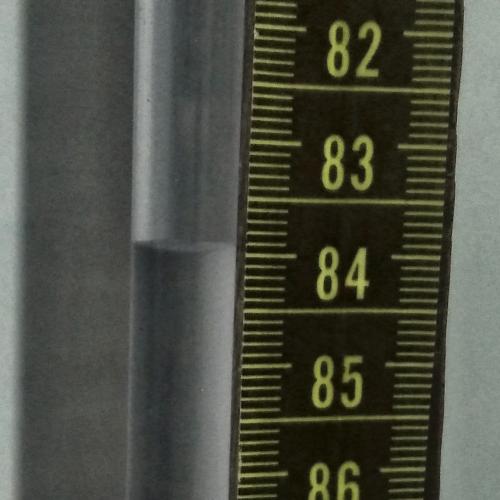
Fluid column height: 83.9 cm